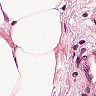
Metastatic tissue present: yes